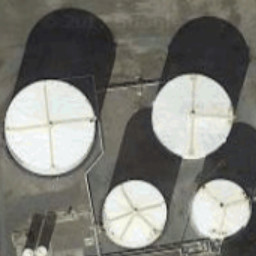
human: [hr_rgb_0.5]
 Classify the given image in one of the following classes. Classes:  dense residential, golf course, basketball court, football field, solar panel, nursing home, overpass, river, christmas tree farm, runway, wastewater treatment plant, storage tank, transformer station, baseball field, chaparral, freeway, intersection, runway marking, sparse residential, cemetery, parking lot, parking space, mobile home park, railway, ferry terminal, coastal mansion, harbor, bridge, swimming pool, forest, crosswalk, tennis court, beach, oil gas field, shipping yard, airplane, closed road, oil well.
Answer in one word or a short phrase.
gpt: storage tank